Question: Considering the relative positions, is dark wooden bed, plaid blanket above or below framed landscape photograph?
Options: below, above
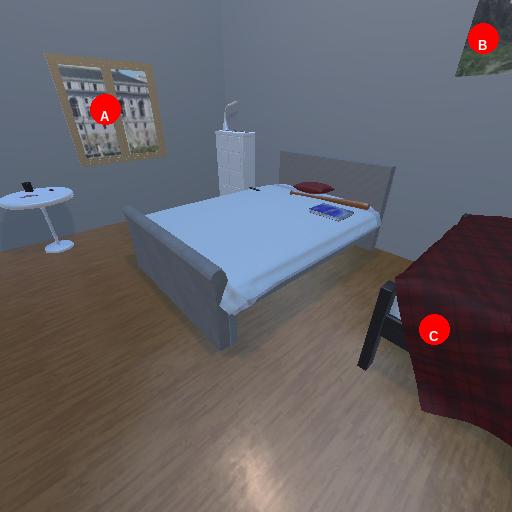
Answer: below